Interaction volume radius: 10 \u00c5
Interaction volume height: 15 \u00c5
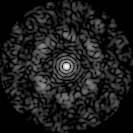
Disorder parameter: 0.7391